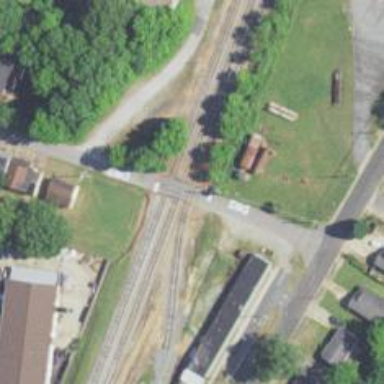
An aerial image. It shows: Rail spur service.